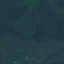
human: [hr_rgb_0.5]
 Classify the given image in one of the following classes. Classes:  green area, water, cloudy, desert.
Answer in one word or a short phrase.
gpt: green area